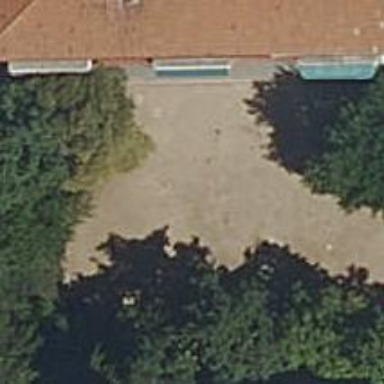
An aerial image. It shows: Picnic table located in leisure land area.